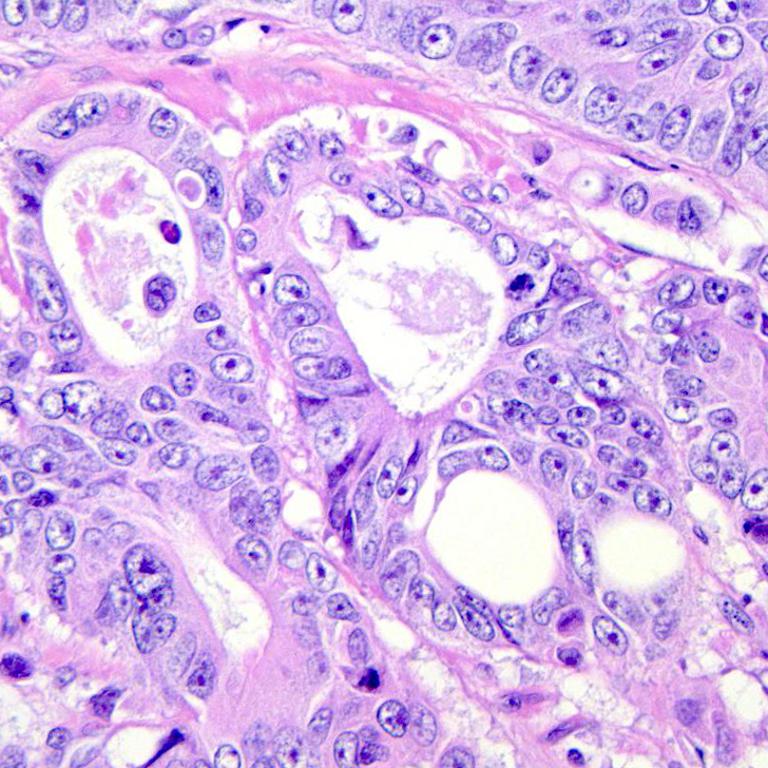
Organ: colon
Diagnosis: adenocarcinomas